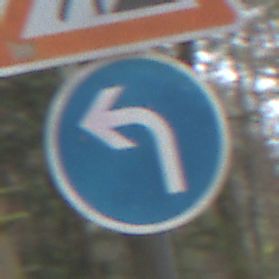
Verkehrszeichen: VorgeschriebeneFahrtrichtungLinks
Zusatzzeichen oben: Arbeitsstelle
Umgebung: Outdoor, Nature
Tageszeit: Midday
Wetter: Overcast
Licht: Natural
Jahreszeit: NotSpecified
Kontrast: LowContrast